Question: I'm trying to calculate values from a 'UISlider' in real time but am having errors in 'Swift 2'. It's a simple temperature conversion App. Can someone have a look please?

<URL>
'''
@IBOutlet var Fahrenheit: UILabel!
@IBOutlet var Celcius: UILabel!
@IBOutlet var sliCelcius: UISlider!
@IBAction func changeTemp(sender: UISlider) {
let tempC = Int(sender.value)
let tempF = tempC *9/5+32;
Fahrenheit.text = "\(tempF)"
Celcius.text = "\(tempC)"
}
'''
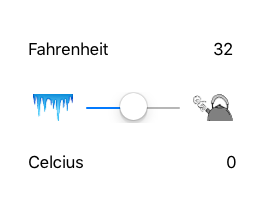
Answer: Space after operator '*' is missing, It should work
'''
let tempF = tempC * 9/5+32
'''